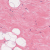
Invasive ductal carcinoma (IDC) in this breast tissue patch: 0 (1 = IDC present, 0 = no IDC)